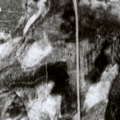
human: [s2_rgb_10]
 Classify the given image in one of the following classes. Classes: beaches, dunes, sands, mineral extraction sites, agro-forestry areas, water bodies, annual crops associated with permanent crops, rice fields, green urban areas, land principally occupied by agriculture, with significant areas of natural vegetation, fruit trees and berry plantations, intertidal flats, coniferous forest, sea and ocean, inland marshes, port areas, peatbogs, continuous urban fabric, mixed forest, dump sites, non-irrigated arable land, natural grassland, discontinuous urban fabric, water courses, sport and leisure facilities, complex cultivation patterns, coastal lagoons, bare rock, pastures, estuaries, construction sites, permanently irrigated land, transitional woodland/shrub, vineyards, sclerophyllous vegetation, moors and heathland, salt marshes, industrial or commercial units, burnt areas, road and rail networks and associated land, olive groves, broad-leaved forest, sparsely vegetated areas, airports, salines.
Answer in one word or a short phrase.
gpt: coniferous forest, mixed forest, transitional woodland/shrub